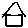
Label: house